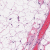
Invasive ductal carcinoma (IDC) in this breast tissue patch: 0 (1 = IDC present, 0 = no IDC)